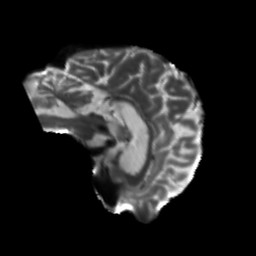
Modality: T2w
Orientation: sagittal
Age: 51
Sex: male
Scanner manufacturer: siemens
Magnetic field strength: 3 T
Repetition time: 5.25 s
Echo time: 0.08 s